Question: I am using RStudio (0.98.501) to compile a '.Rnw' with R code chunks into a pdf. In the resulting PDF, there is no space between document text and R code chunks. I have not come across any 'knitr' chunk or package options that let me specify vertical space between text and code chunks. I'd like to add one more line in between the text and the code chunk. I'm looking for a global solution; manually adding vertical space before each code chunk would not be reproducible.
Basic example showing partial '.tex' output from knitr compile:
Histogram of VCCT test dates:
'''
egin{knitrout}
\definecolor{shadecolor}{rgb}{0.969, 0.969, 0.969}\color{fgcolor}egin{kframe}
egin{alltt}
\hlcom{# sort}
\hlstd{vcct.base} \hlkwb{<-} \hlstd{vcct.base[}\hlkwd{do.call}\hlstd{(order, vcct.base[}\hlkwd{c}\hlstd{(}\hlstr{"date.test.vcct"}\hlstd{)]), ]}
...
\end{alltt}
...
\end{knitrout}
'''

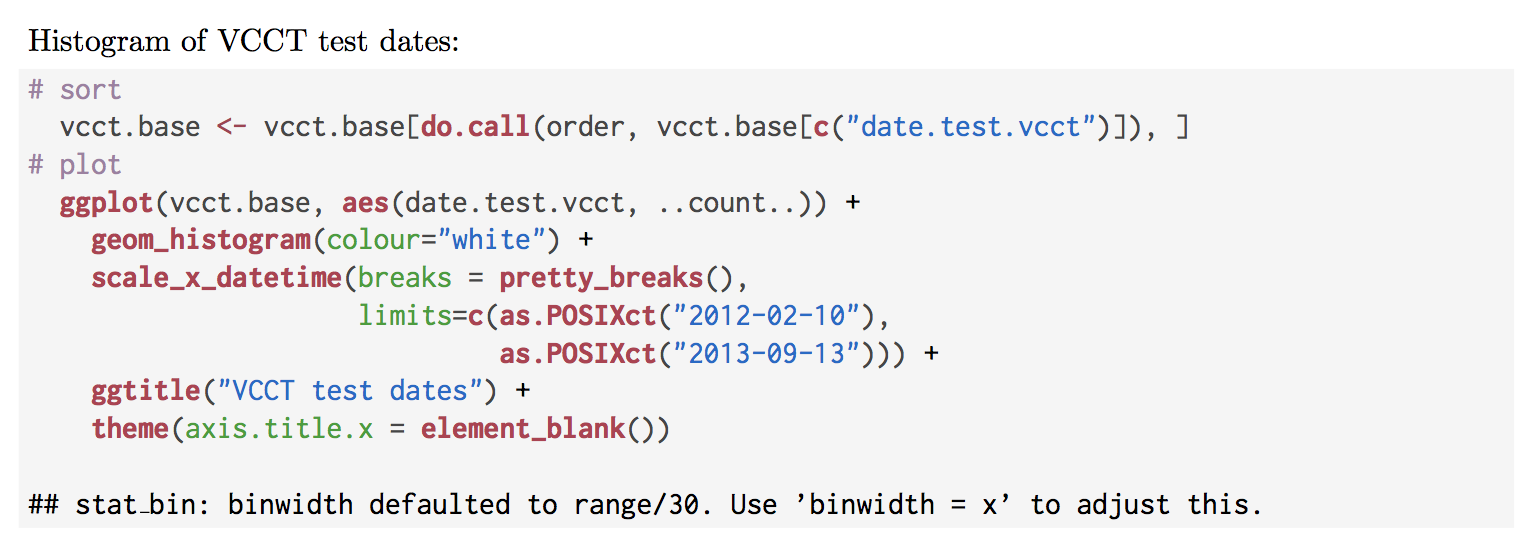
Answer: There must be several ways to do this. For example, you can define the 'knitrout' environment:
'''
enewenvironment{knitrout}{space{1em}}{}
'''